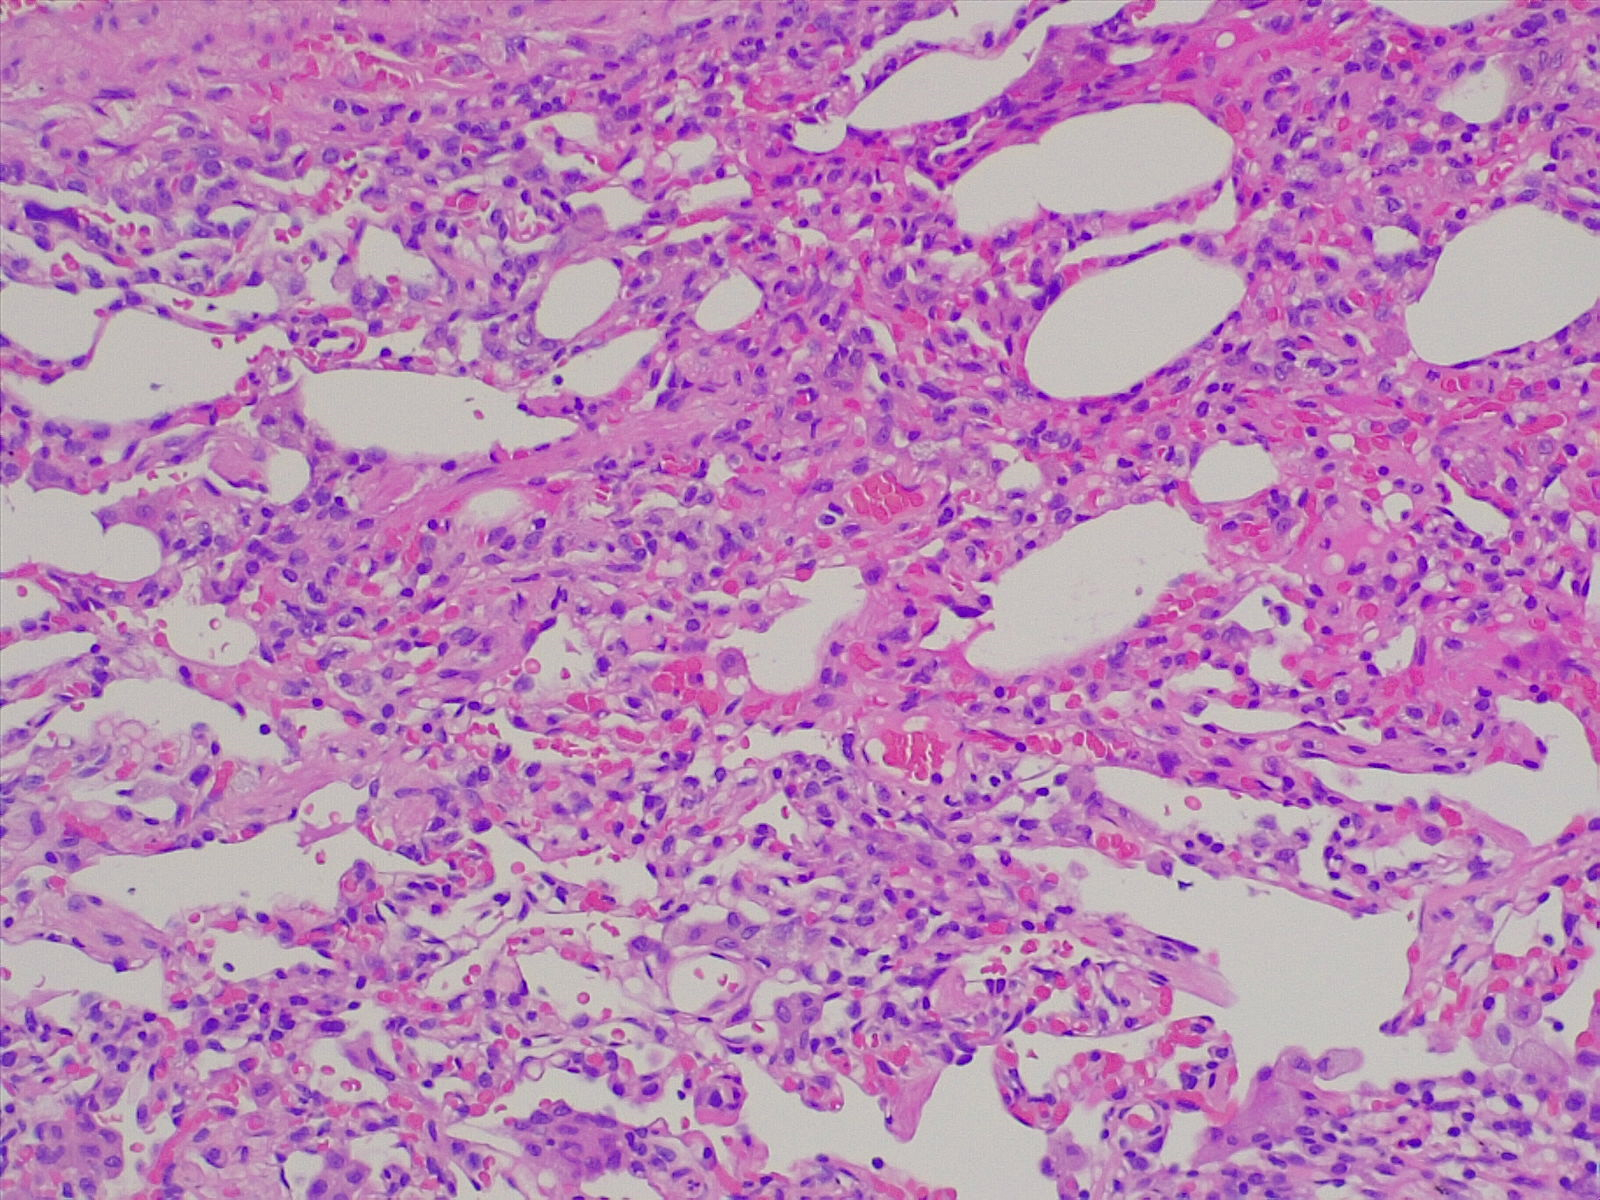
Label: normal lung tissue